Question: I am trying to figure out a query where it will list every row in a specific column the associated data in another column:

So I want every value in the name column and a column next to it from another table. The value 44 below is a primary key, so if there is a value in that column I want to get the name of a column from another table who's primary key it belongs. If it is void I want nothing or void to be returned.
If I do:
'''
SELECT [Theme].[Name], [ThemeType].[Type]
FROM [Theme], [ThemeType]
WHERE [Theme].[ThemeTypeId] = [ThemeType].[PK_ThemeType]
'''
it is only returning the values where both exist. How can I get both back?
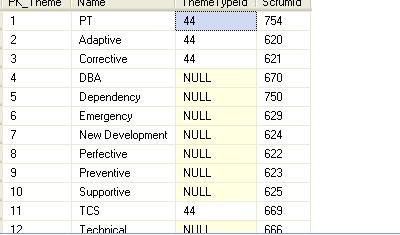
Answer: To get this you'll need a LEFT JOIN AKA 'LEFT OUTER JOIN':
'''
SELECT [Theme].[Name], [ThemeType].[Type]
FROM [Theme]
Left Outer Join [ThemeType] on [Theme].[ThemeTypeId] = [ThemeType].[PK_ThemeType]
'''
You can understand how joins work, and how you would show different results with the following image.

Image Credit to <URL>